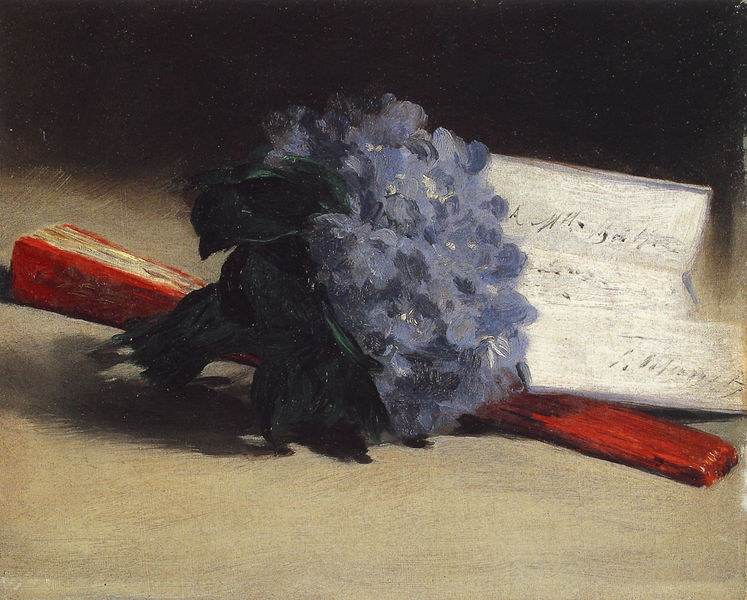
Titel: Veilchen und Fächer
Künstler: Édouard Manet
Institution: Paris, Privatsammlung
Schlagwörter: blau, weiß, grau, schwarz, fächer, stilleben, schrift, brief, weißü